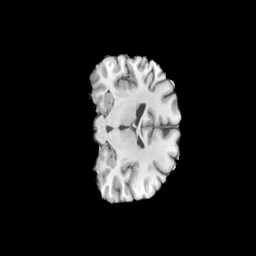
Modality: T1w
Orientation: coronal